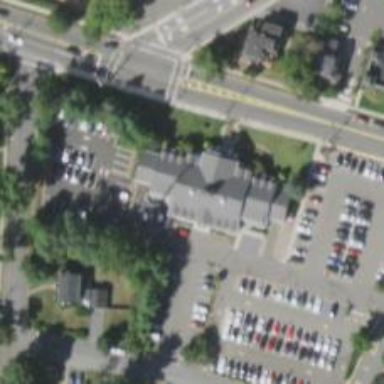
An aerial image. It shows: Town hall.